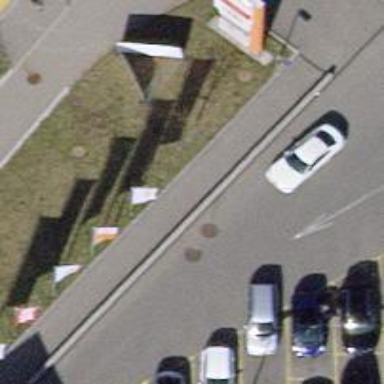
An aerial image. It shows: Flagpole which is man-made.